Interaction volume radius: 5 \u00c5
Interaction volume height: 25 \u00c5
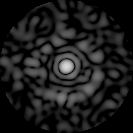
Disorder parameter: 0.8379